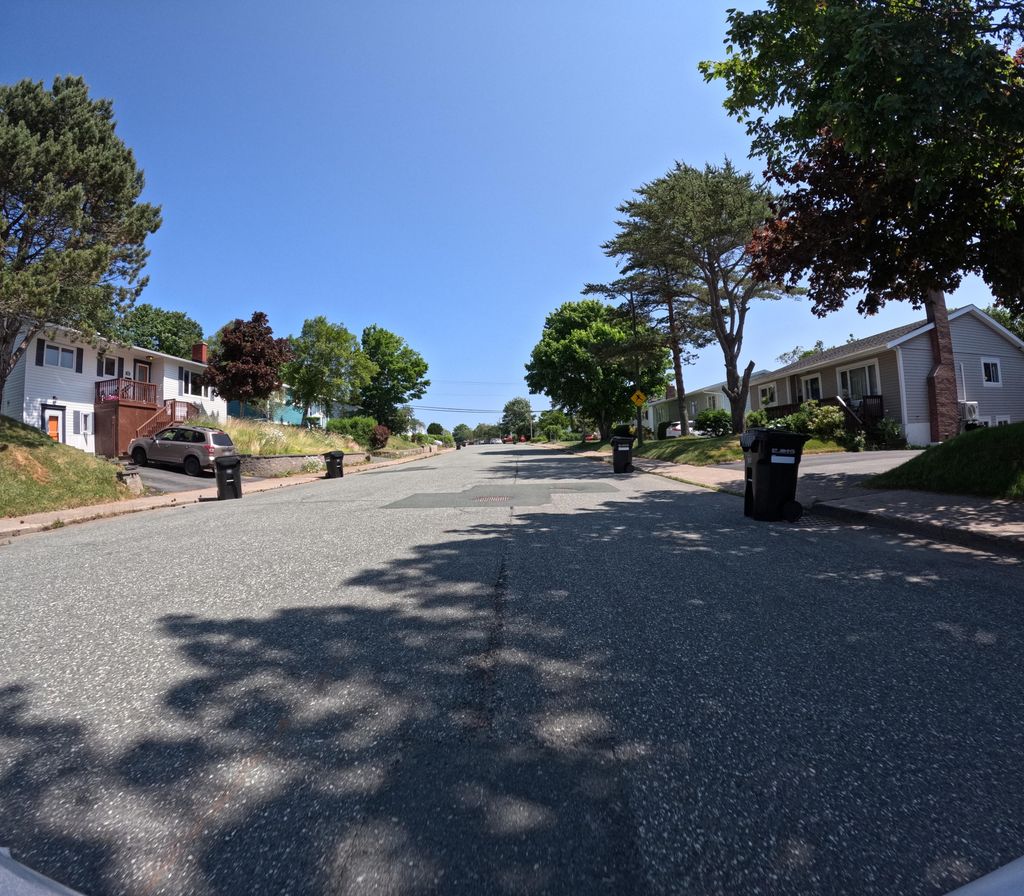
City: st_johns